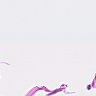
Metastatic tissue present: no